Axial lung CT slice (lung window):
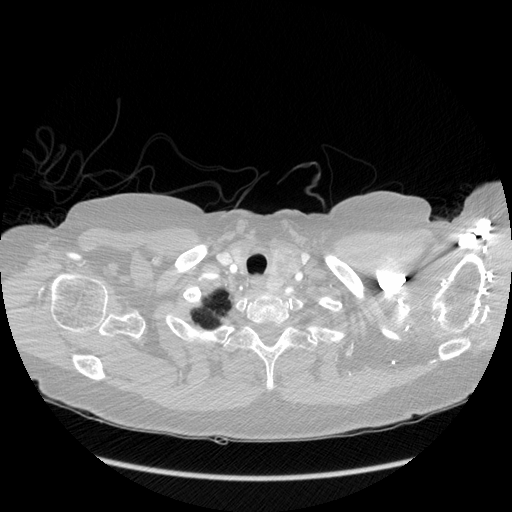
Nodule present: no